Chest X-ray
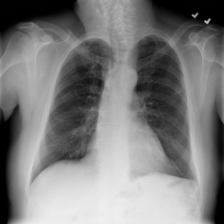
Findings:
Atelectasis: negative
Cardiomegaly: negative
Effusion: negative
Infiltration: negative
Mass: negative
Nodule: negative
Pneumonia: negative
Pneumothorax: negative
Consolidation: negative
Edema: negative
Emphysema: negative
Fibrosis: negative
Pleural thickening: negative
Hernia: negative